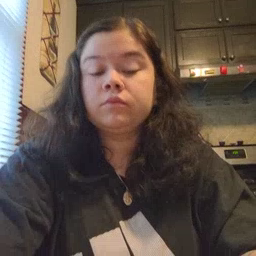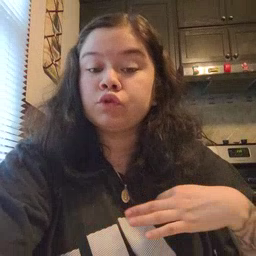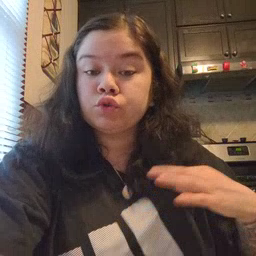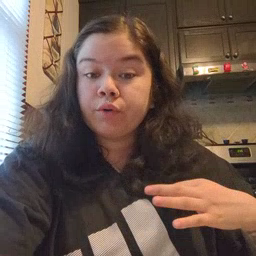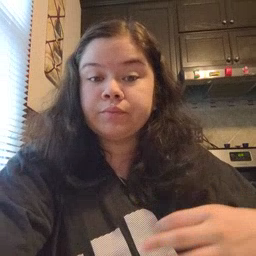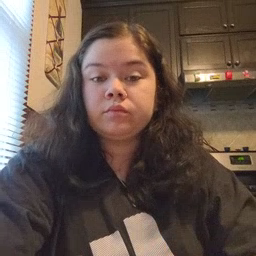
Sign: shirt